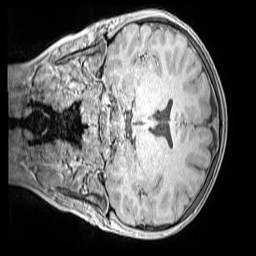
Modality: MP2RAGE
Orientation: coronal
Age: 11
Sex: male
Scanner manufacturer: siemens
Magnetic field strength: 3 T
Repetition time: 4 s
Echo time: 0.00299 s